Question: I'm having problem to plot two lines in ggplot2, since I need they be closer to improve the comparison. I'm tried to change the y-scale using 'log' and 'sqrt', but the lines are still far apart.
My data is big, I can't upload here, but here is my code
'''
ggplot(data_sex, aes(x = year, y = sqrt(log(ratemort)), color = sex)) +
geom_line(aes(group = sex)) +
coord_cartesian( ylim = c(3.25,3.67))+
geom_point()
'''

where year 'sex' is a factor and 'ratemort' is a number.
I expect to approximate the lines to improve the visualization.
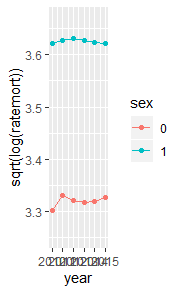
Answer: What about change only the visualization way? You can use 'facet_wrap()' with free scales:
'''
# some fake data: it's not necessary your data you can't post them
# but a kind-of-your-data is always welcome
data_sex <- data.frame(year = c(2000,2001,2002,2003,2004,2005,2000,2001,2002,2003,2004,2005),
ratemort = c(1,2,1,2,1,3,100,200,200,300,200,500),
sex = c('0','0','0','0','0','0','1','1','1','1','1','1'))
library(ggplot2)
ggplot(data_sex, aes(x = year, y =(ratemort))) +
geom_line(aes(group = sex)) +
geom_point() +facet_wrap(vars(sex), scales = 'free', ncol = 1)
'''
<URL>
Or if you're interested in make the lines more "near", you can make them as percentage: it's clear that it's not the real values plotted, so you've specify the different magnitude of the values, that is lost here:
'''
library(dplyr)
data_sex %>%
group_by( sex, year) %>%
summarise(n = sum(ratemort)) %>%
mutate(perc = n / sum(n)) %>%
ggplot(aes(x = year, y =perc, color = sex)) +
geom_line(aes(group = sex)) +
geom_point()
'''
<URL>